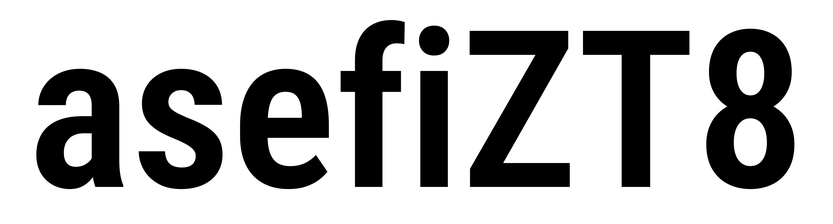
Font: Roboto_Condensed_SemiBold